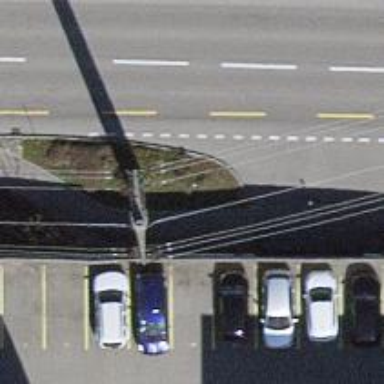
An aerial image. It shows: Concrete power pole.